Field crop: tomato
Growth stage: 1
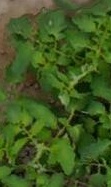
Species: tomato